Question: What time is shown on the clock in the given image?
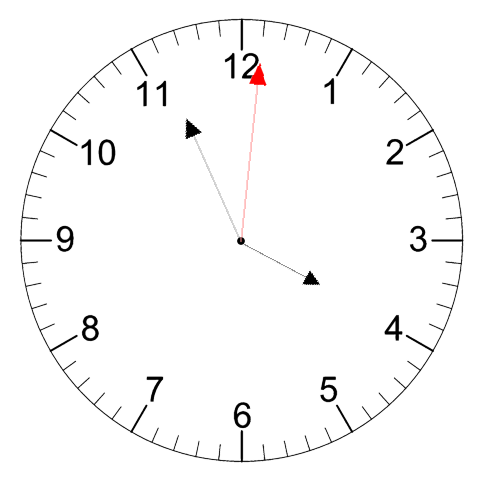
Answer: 03:56:01